Question: I am trying to implement the spinning activity similar to the the one I have placed below in Android. I believe I should use the ProgressDialog. My issue arises from how to actually manipulate the ProgressDialog to appear like the activity indicator.
Any thoughts are welcome. A link to an example would even be better.
Thanks.

REEDIT:
myProgress.java
'''
public class myProgress extends Activity {
/** Called when the activity is first created. */
@Override
public void onCreate(Bundle savedInstanceState) {
super.onCreate(savedInstanceState);
setContentView(R.layout.main);
ProgressDialog d = (ProgressDialog)findViewById(R.id.progres);
'''
main.xml
'''
<?xml version="1.0" encoding="utf-8"?>
<RelativeLayout xmlns:android="http://schemas.android.com/apk/res/android"
android:id="@+id/progres"
android:layout_width="fill_parent"
android:layout_height="fill_parent"
android:gravity="center"
>
<ProgressBar
android:id="@+id/progressBar"
android:indeterminate="true"
style="?android:attr/progressBarStyleLarge"
android:layout_width="wrap_content"
android:layout_height="wrap_content"
android:layout_centerInParent="true"
/>
</RelativeLayout>
'''
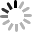
Answer: this is how i achieve it
here is the code
'''
@Override
protected Dialog onCreateDialog(int id) {
switch (id) {
case DIALOG_LOADING:
final Dialog dialog = new Dialog(this, android.R.style.Theme_Translucent);
dialog.requestWindowFeature(Window.FEATURE_NO_TITLE);
dialog.setContentView(R.layout.loading);
dialog.setCancelable(true);
dialog.setOnCancelListener(new OnCancelListener() {
@Override
public void onCancel(DialogInterface dialog) {
//onBackPressed();
}
});
return dialog;
default:
return null;
}
};
'''
here is the
'''
<?xml version="1.0" encoding="utf-8"?>
<RelativeLayout xmlns:android="http://schemas.android.com/apk/res/android"
android:id="@+id/progres"
android:layout_width="fill_parent"
android:layout_height="fill_parent"
android:gravity="center"
>
<ProgressBar
android:indeterminate="true"
style="?android:attr/progressBarStyleLarge"
android:layout_width="wrap_content"
android:layout_height="wrap_content"
android:layout_centerInParent="true"
/>
</RelativeLayout>
'''
call the dialog with
'''
showDialog(DIALOG_LOADING);
'''
hide it using
'''
dismissDialog(DIALOG_LOADING);
'''
if you want and custom indicator you can do the following in the .
1. replace the ProgressBar with an ImageView
2. set the background of the ImageView to a AnimationDrawable
3. you can start the animation in onPrepareDialog